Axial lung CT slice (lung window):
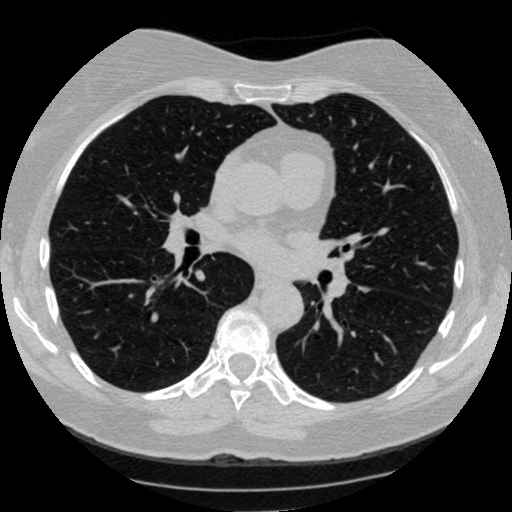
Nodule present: no